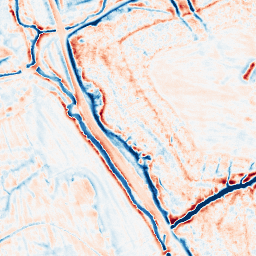
Category: edge_preserving
Decomposition family: bilateral
Decomposition parameters: d: 15
sigma_color: 150
sigma_space: 25
Upsampling method: bicubic_3x
Upsampling parameters: scale: 3
Upsampling scale: 3